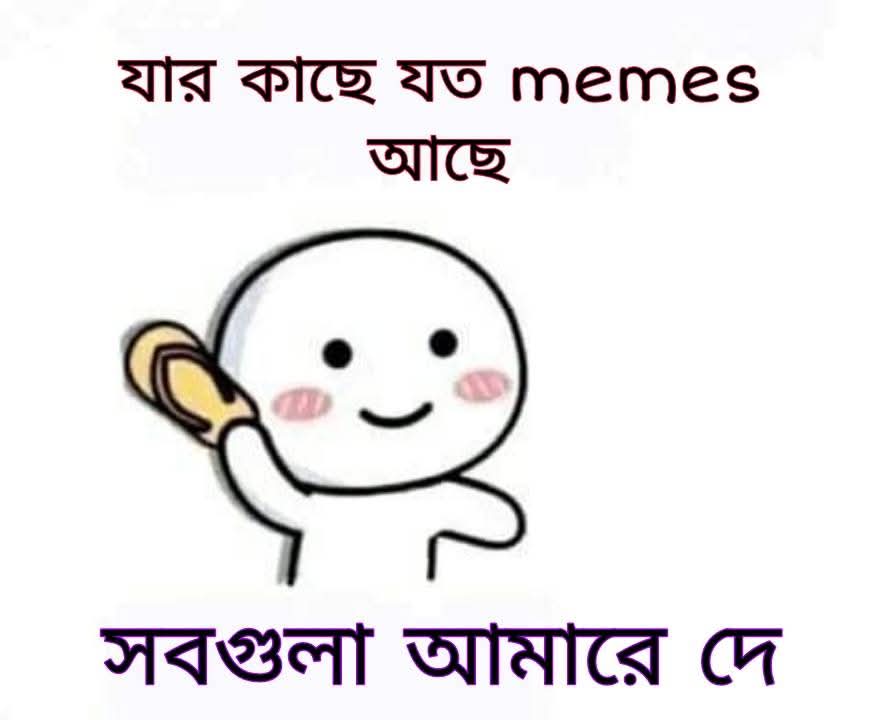
Text: যার কাছে যত memes আছে
সবগুলা আমারে দে
Label: Non Hate